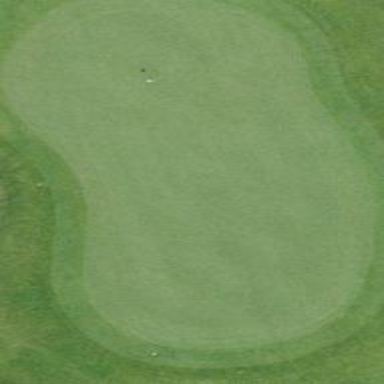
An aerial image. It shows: Golf green pitch on grass land. It is designated for the sport of golf.